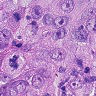
Metastatic tissue present: yes